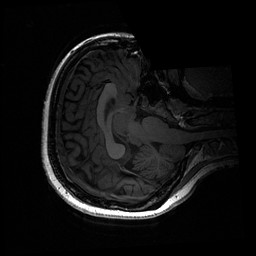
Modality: T1w
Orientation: axial